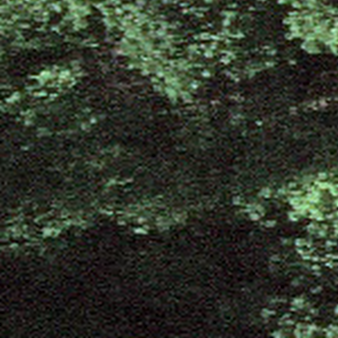
Label: other